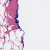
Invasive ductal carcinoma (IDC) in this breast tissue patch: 0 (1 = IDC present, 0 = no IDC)